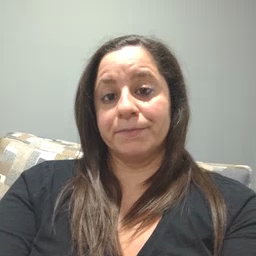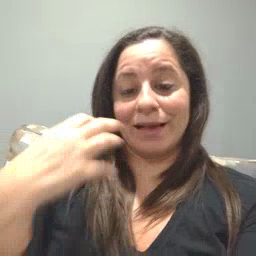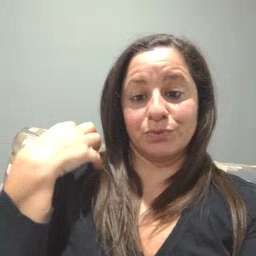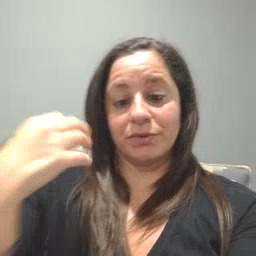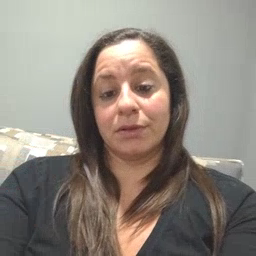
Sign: outside